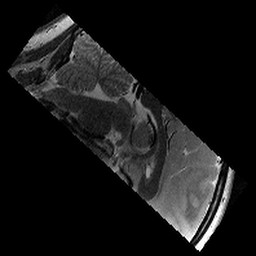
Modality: T2w
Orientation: sagittal
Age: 9
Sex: female
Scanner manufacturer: siemens
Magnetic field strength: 3 T
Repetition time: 9.23 s
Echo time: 0.067 s